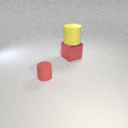
large red metal cube behind small red rubber cylinder